Question: I am trying to implement pushnotifications for phonegap using PushWoosh but I am actually not cleared with the documentation (Guide) , I am facing problem in the 4TH step unable to find the specified function in PushPlugin .....May I please know where to search for this function for modifications ?
>
If anyone has implemented PushNotification using pushwoosh please let me know in the comments below.
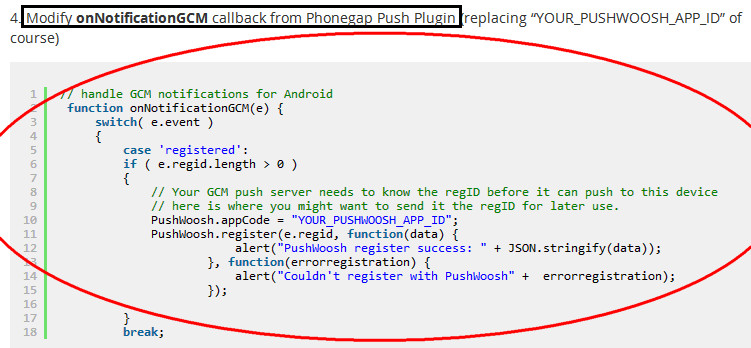
Answer: This guide is based on PushPlugin example:
<URL>
In particular this file:
<URL>
Additionaly I would recommend using Pushwoosh Phonegap (Build) Plugin rather than Generic PushPlugin as Pushwoosh plugin provides much more features and flexibility!